Chest X-ray:
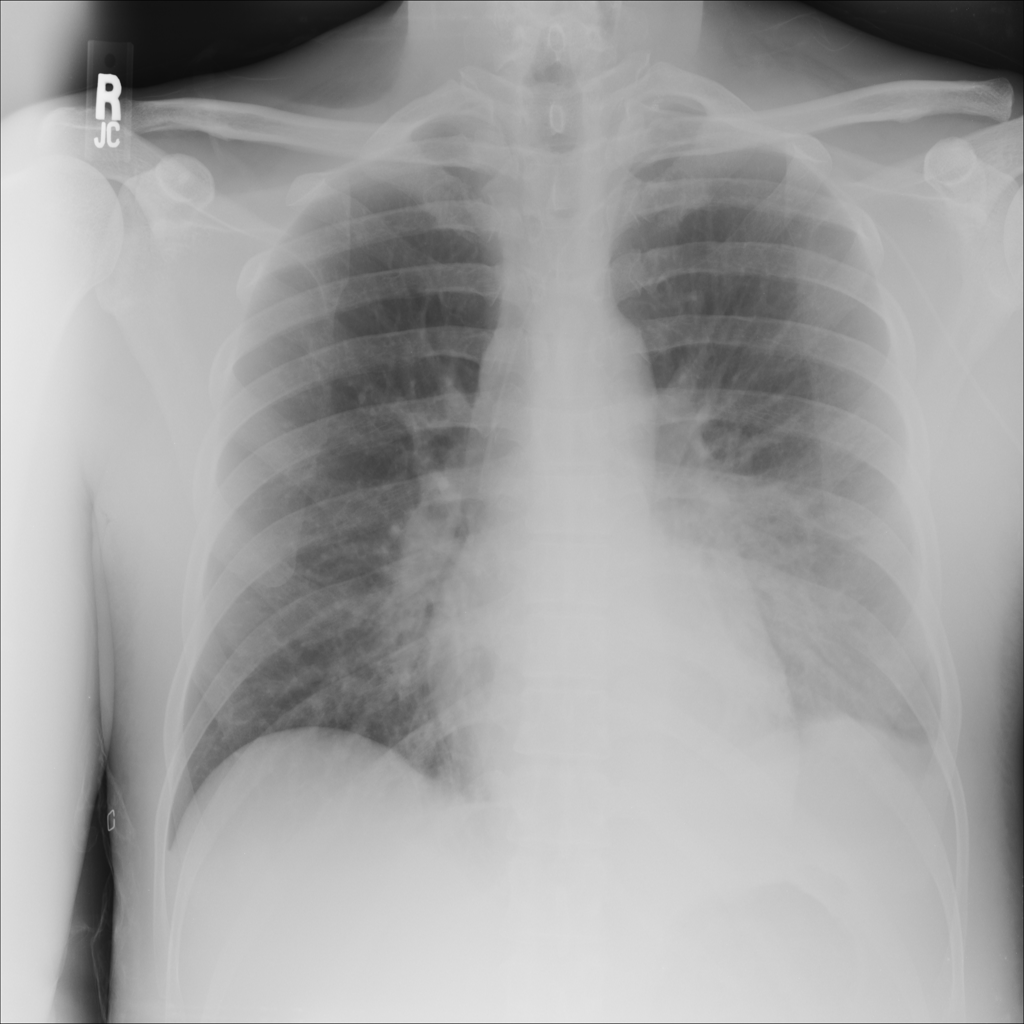
Findings: Consolidation, Effusion
No abnormal finding: no